Field crop: maize
Growth stage: 1
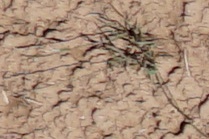
Species: lolium